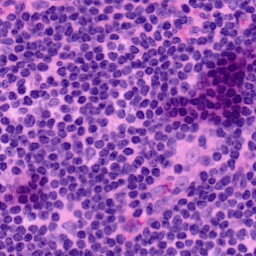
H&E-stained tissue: LymphNode